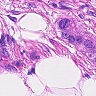
Metastatic tissue present: yes